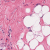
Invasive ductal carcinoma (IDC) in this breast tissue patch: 0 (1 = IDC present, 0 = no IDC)